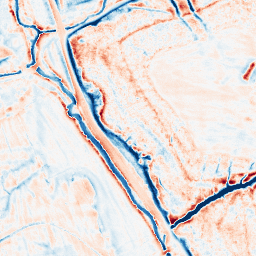
Category: edge_preserving
Decomposition family: guided
Decomposition parameters: radius: 4
eps: 1
Upsampling method: quartic
Upsampling parameters: scale: 8
Upsampling scale: 8